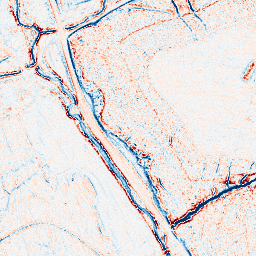
Category: edge_preserving
Decomposition family: anisotropic_diffusion
Decomposition parameters: iterations: 20
kappa: 50
gamma: 0.05
Upsampling method: quadratic
Upsampling parameters: scale: 8
Upsampling scale: 8